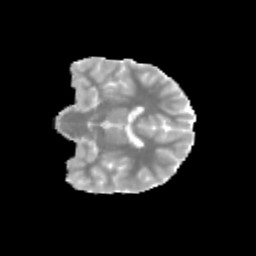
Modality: MD
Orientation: coronal
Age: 12
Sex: male
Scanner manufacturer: siemens
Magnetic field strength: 3 T
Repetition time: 3.8 s
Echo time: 0.07 s